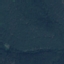
Label: Forest